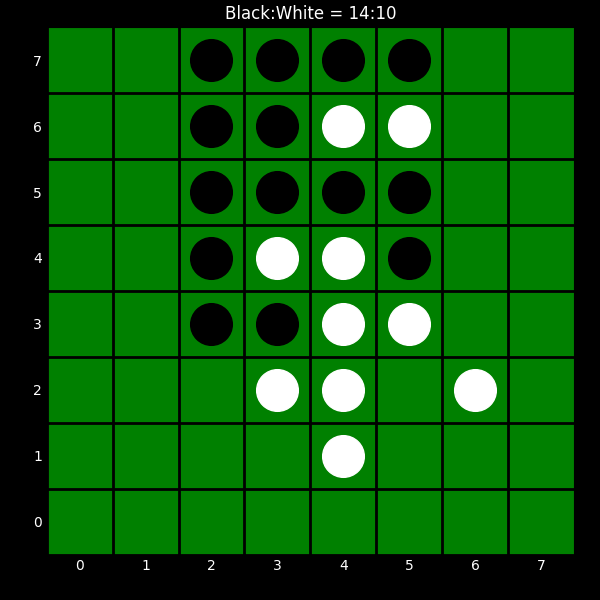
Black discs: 14
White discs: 10